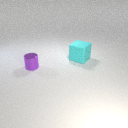
small purple metal cylinder in front of large cyan rubber cube